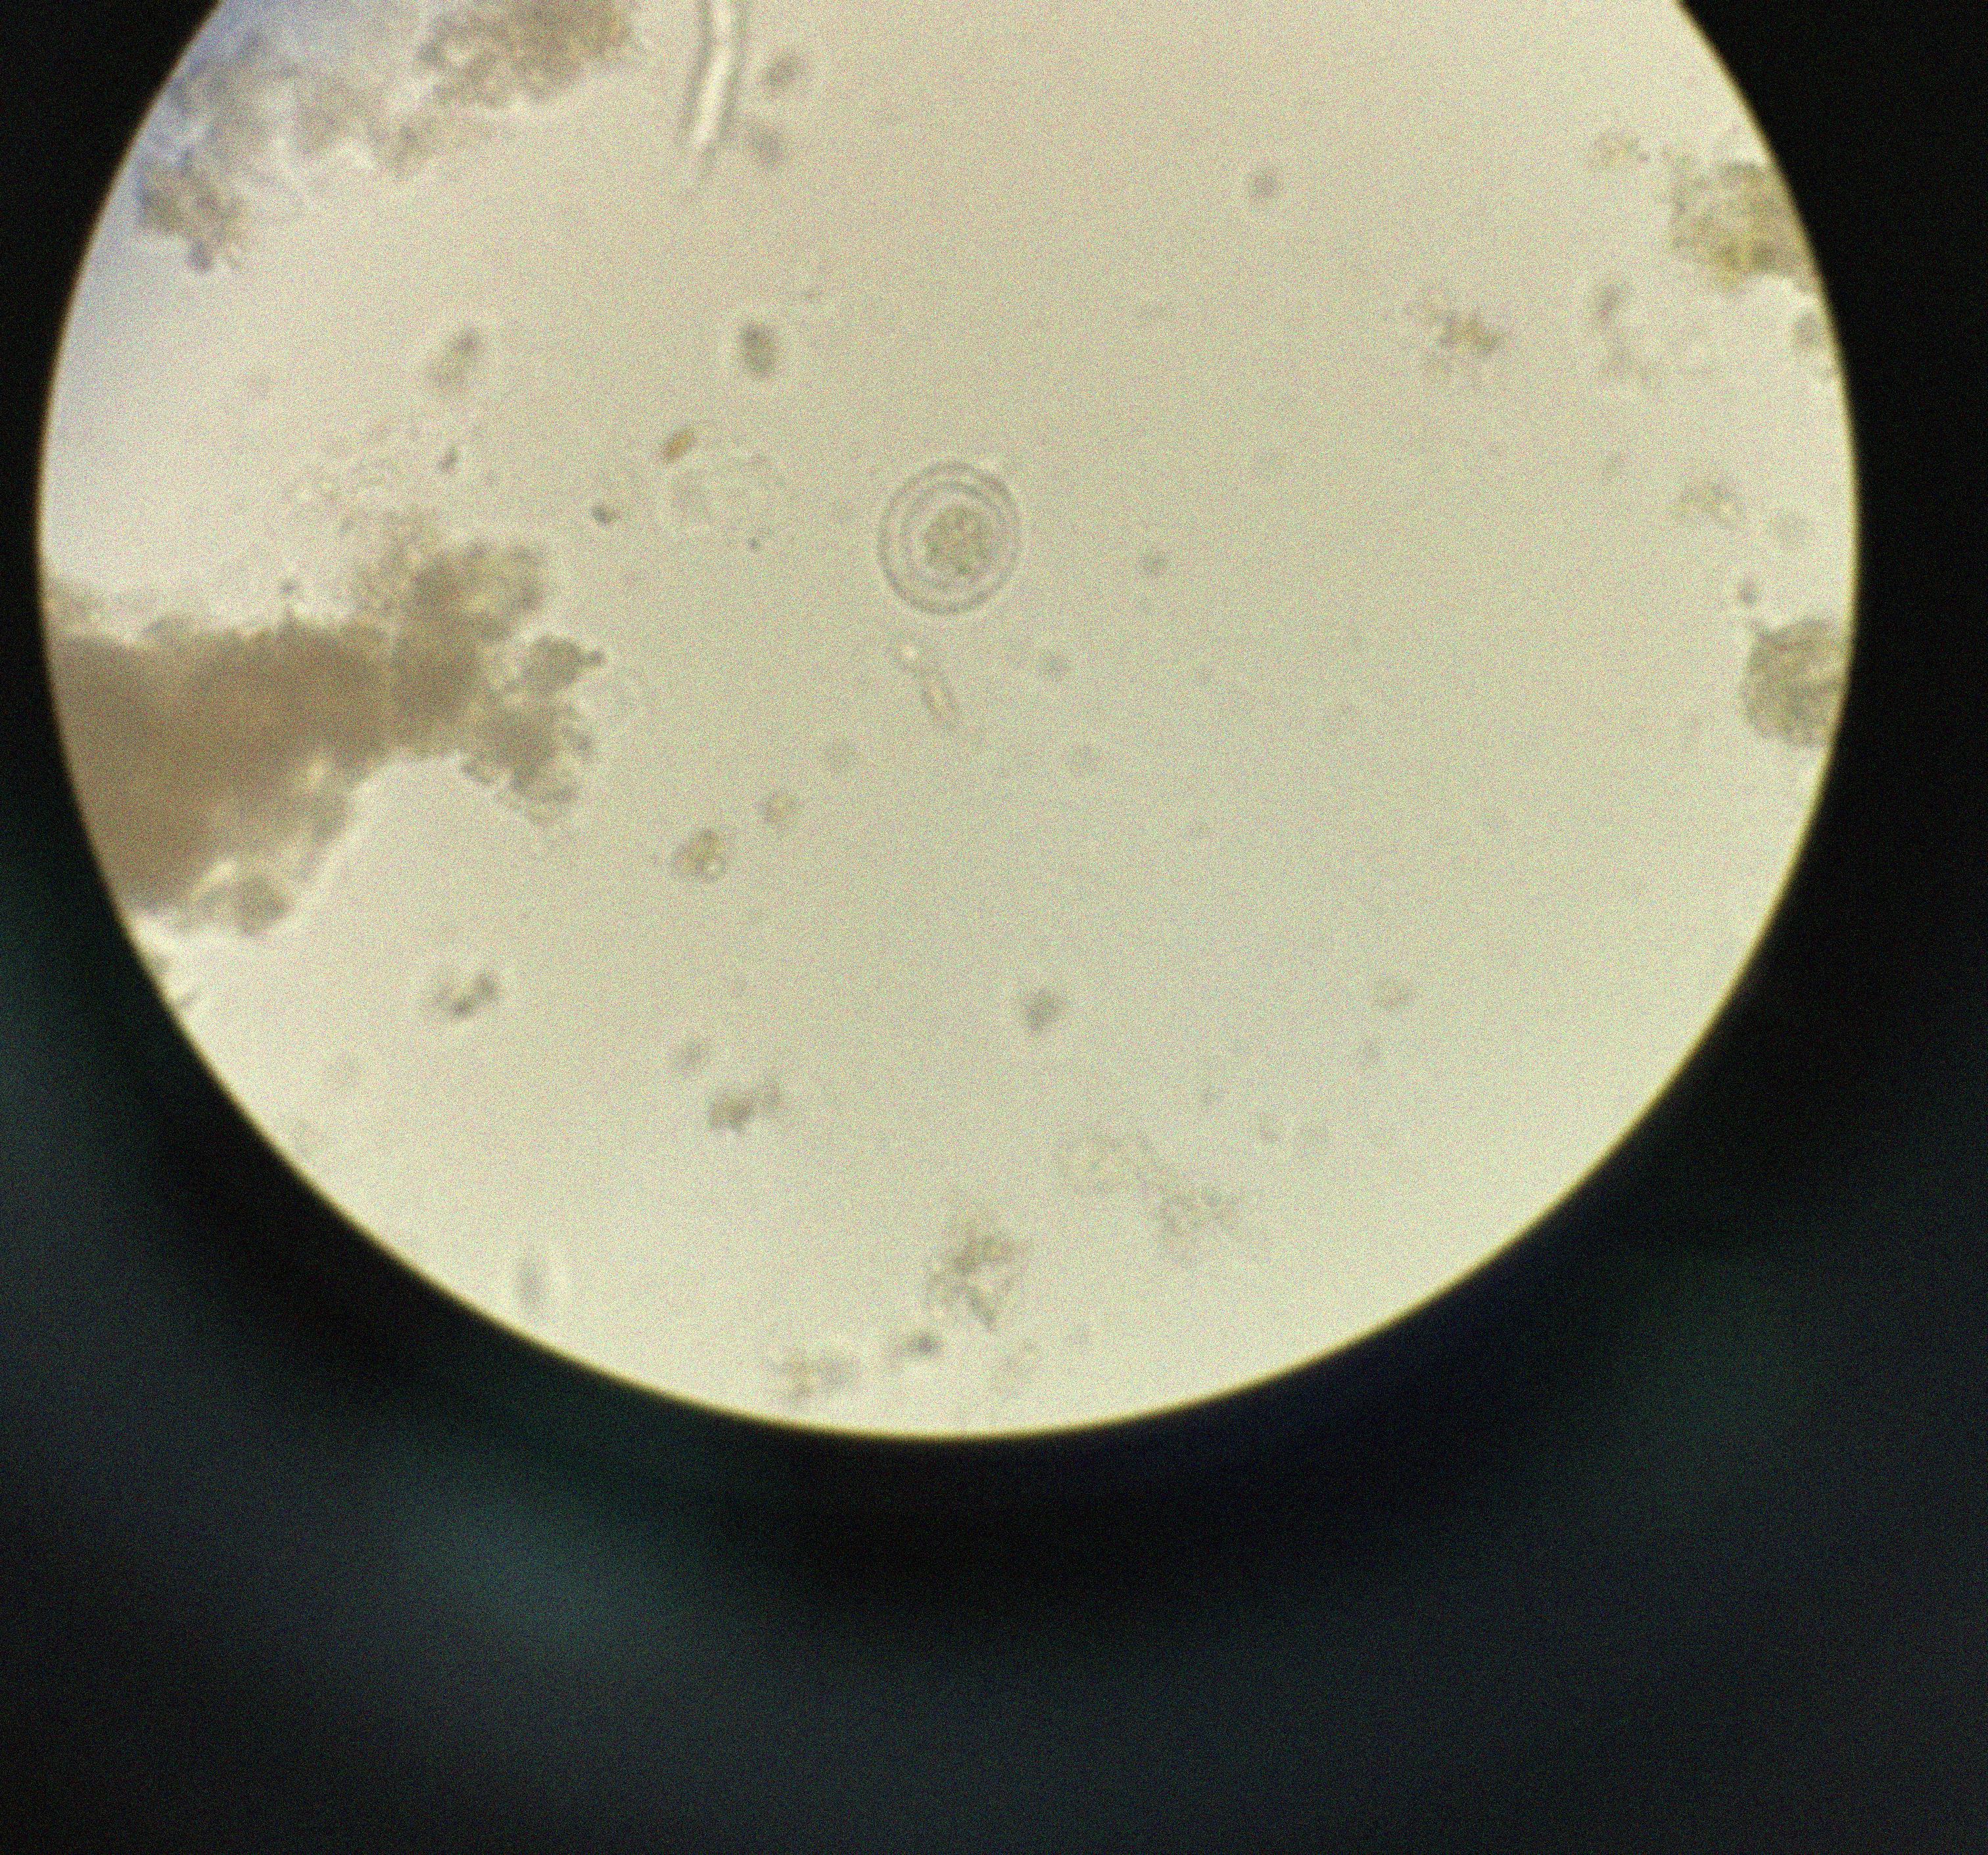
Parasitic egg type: Hymenolepis nana